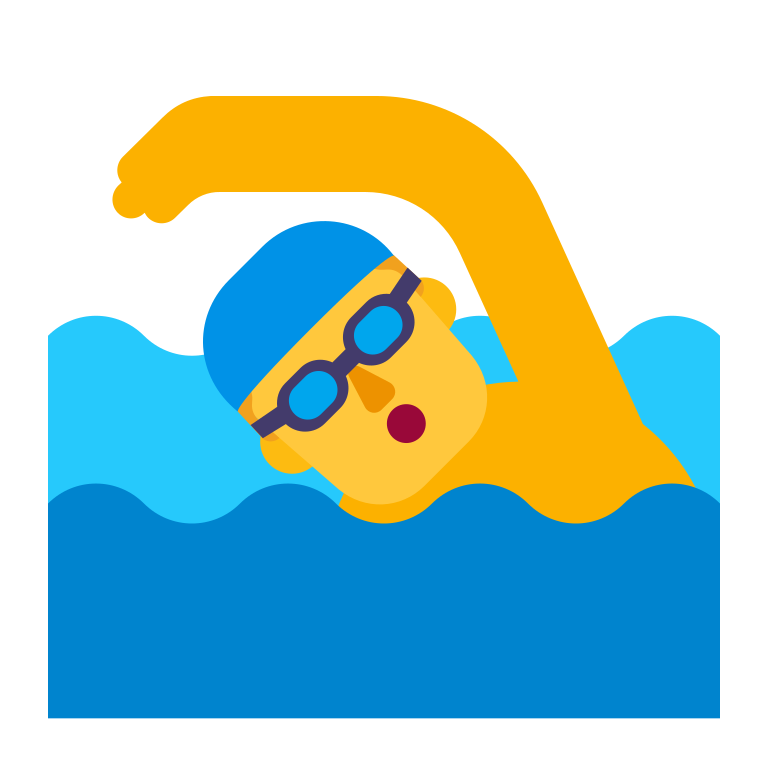
man swimming flat default